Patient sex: F
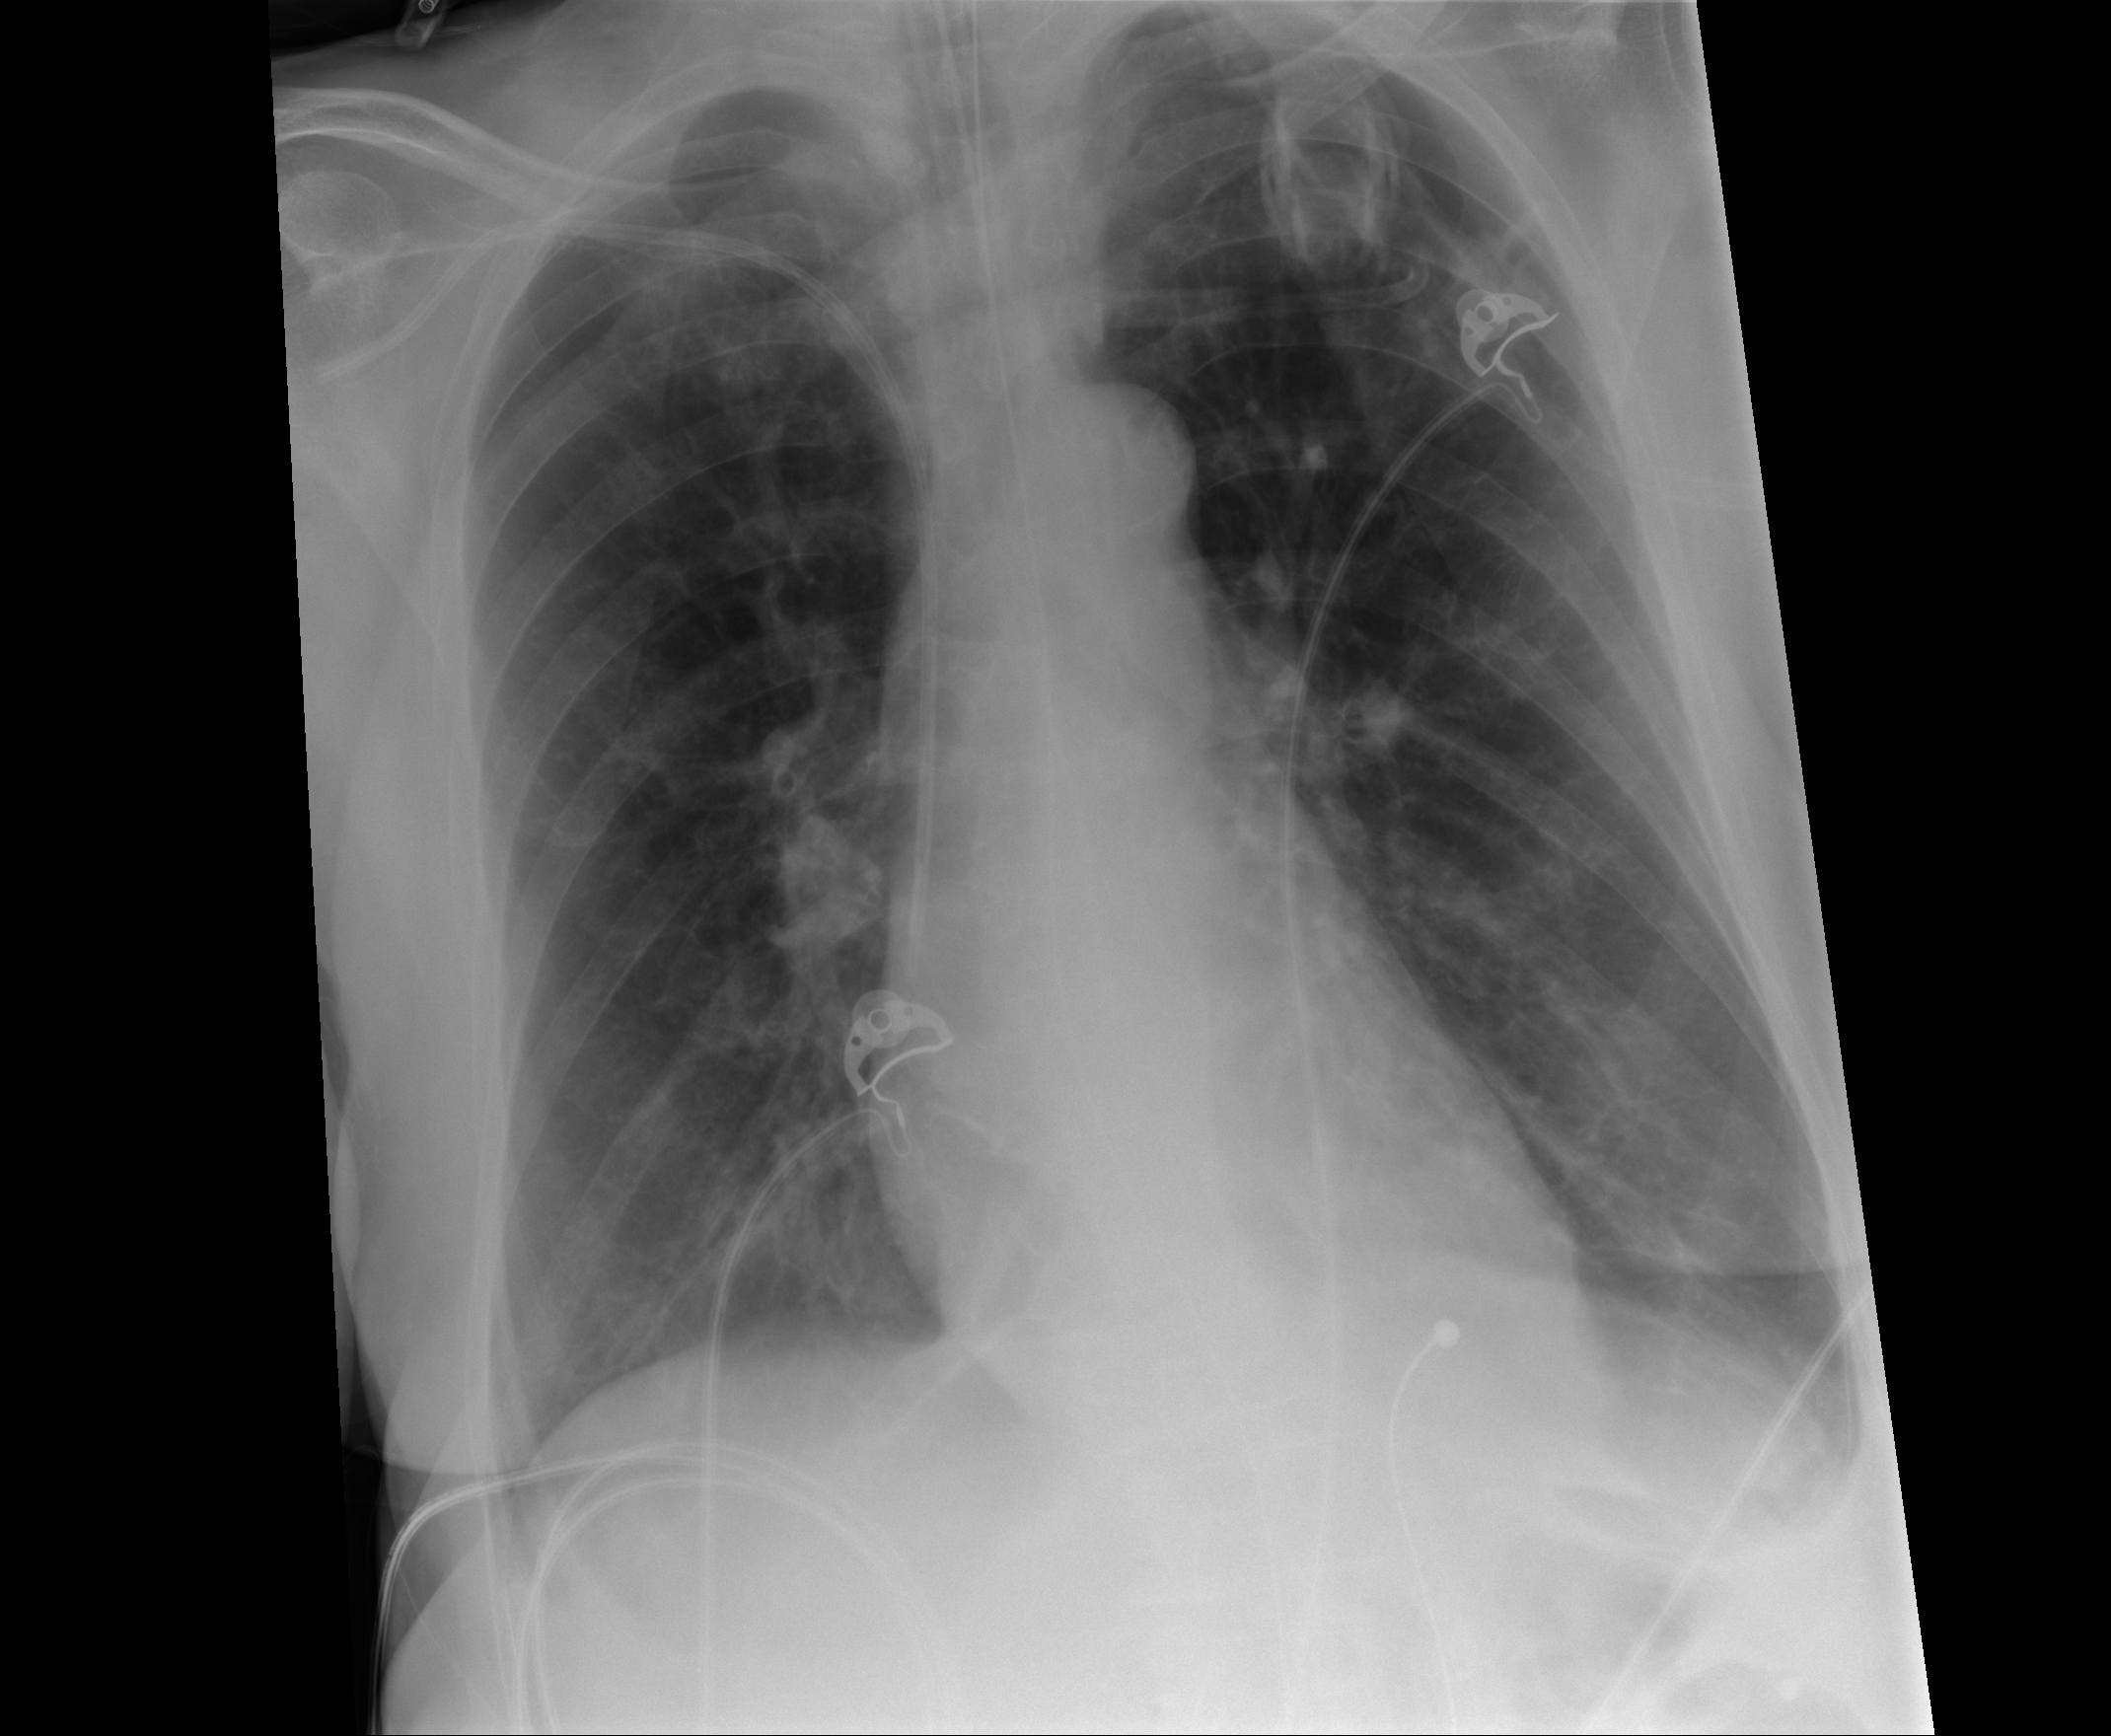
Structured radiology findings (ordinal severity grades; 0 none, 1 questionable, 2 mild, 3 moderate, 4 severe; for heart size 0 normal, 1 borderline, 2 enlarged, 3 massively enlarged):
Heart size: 0
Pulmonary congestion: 0
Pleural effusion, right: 0
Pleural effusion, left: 1
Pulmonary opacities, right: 0
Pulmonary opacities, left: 1
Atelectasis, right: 2
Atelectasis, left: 2